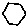
Label: hexagon